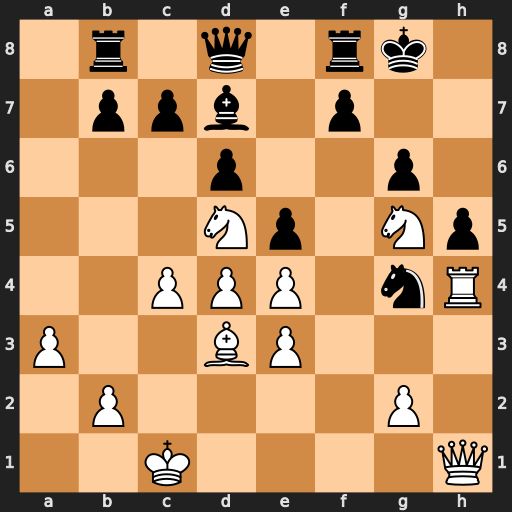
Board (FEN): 1r1q1rk1/1ppb1p2/3p2p1/3Np1Np/2PPP1nR/P2BP3/1P4P1/2K4Q
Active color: w
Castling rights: -
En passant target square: -
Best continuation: Rxh5 gxh5 Qxh5 Qxg5 Qxg5+